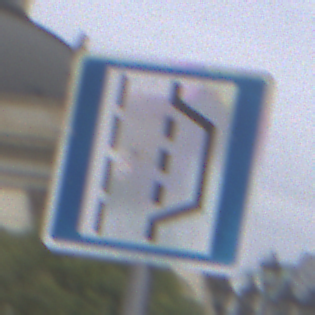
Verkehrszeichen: NothalteUndPannenbucht
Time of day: Midday
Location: Outdoor (Urban)
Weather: Overcast
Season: NotSpecified
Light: Natural